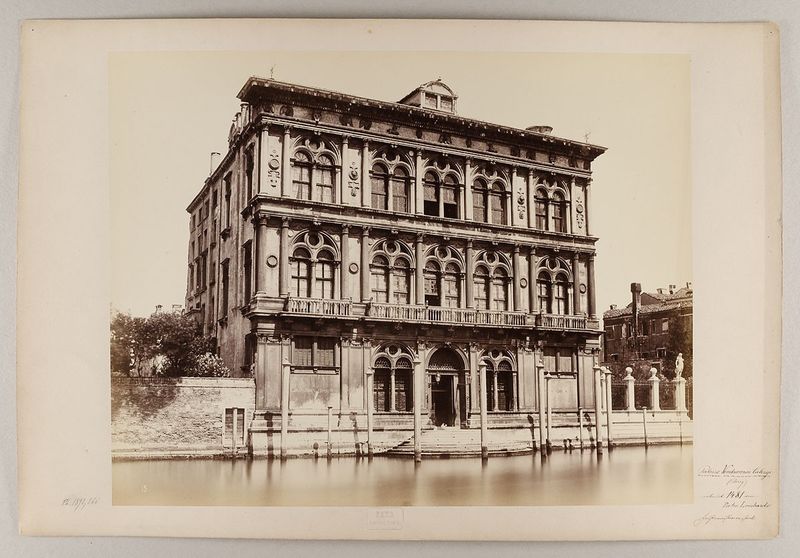
Titel: Venezia - Palazzo Vendramin-Calergi
Künstler: Carlo Naya
Standort: Hamburg
Institution: Museum für Kunst und Gewerbe Hamburg
Schlagwörter: stadt, kanal, fassade, ort, dorf, foto, fotografie, photographie, stadtansicht, palazzo, photo, karton, profanarchitektur, canal, architekturfotografie, grande, albumin, lichtbild, reisefotografie, historische, architekturphotographie, bildwerke, angewandte und bildende kunst, hessische systematik, schwarzweißpositivverfahren, silbersalzverfahren, schwarzweißfotografie, gebäude, örtlichkeit, straße, stätte, reisephotographie, albuminpapier, vendramin, calergi